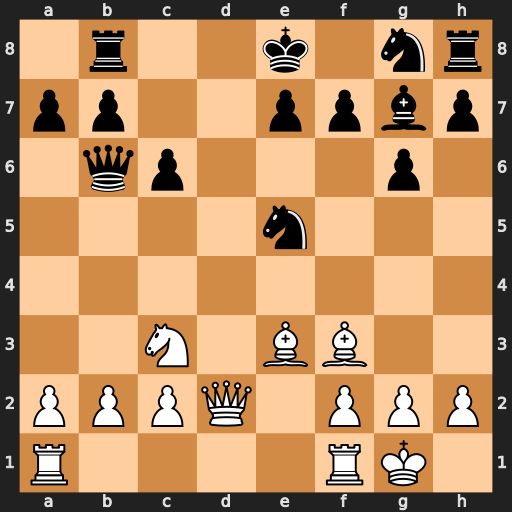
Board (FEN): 1r2k1nr/pp2ppbp/1qp3p1/4n3/8/2N1BB2/PPPQ1PPP/R4RK1
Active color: w
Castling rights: k
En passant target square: -
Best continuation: Bxb6 Nxf3+ gxf3